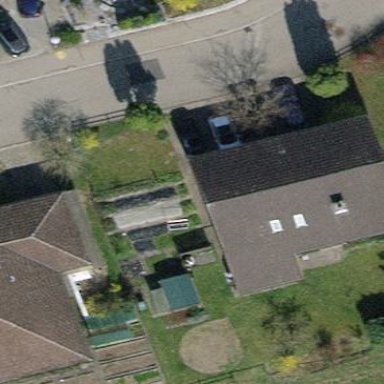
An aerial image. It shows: Detached building.